Question: I am experiencing a strange error on Visual Studio 2015 (VB and C#) whenever I run, debug, start or even add buttons. It displays "The File Exists", I tried clearing my temp file, changing filename and target locations but it is still not working. The output windows do not display anything as well.

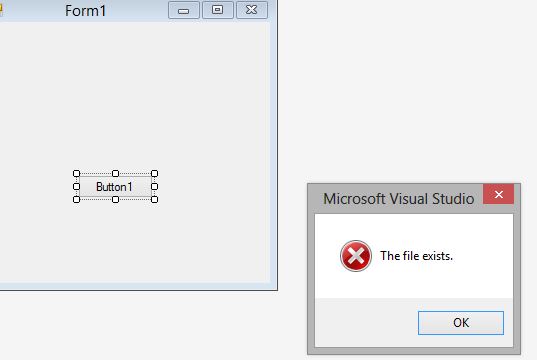
Answer: Remove the files from your temp folder. The location of the temp folder may change depending on your version of Windows, but it should be something like 'C:\Users\USERNAME\AppData\Local\Temp'.